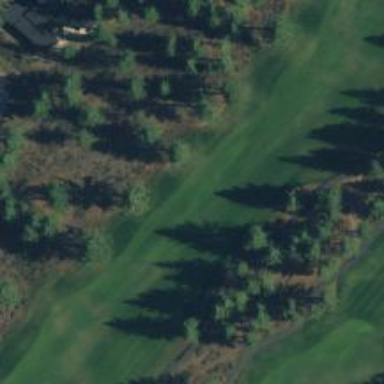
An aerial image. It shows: View of golf hole.